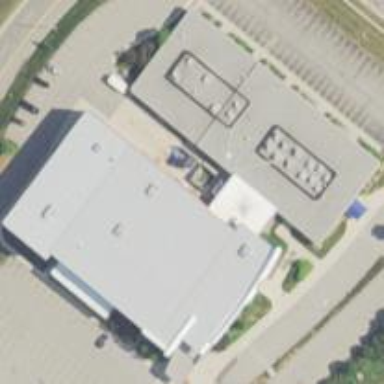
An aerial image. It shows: School building.